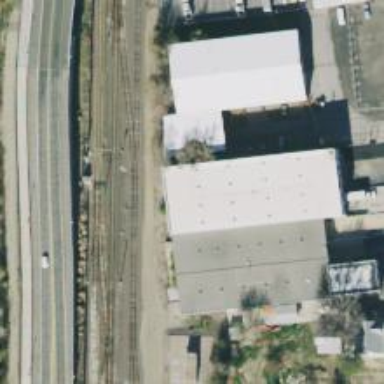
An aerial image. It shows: Light rail yard.